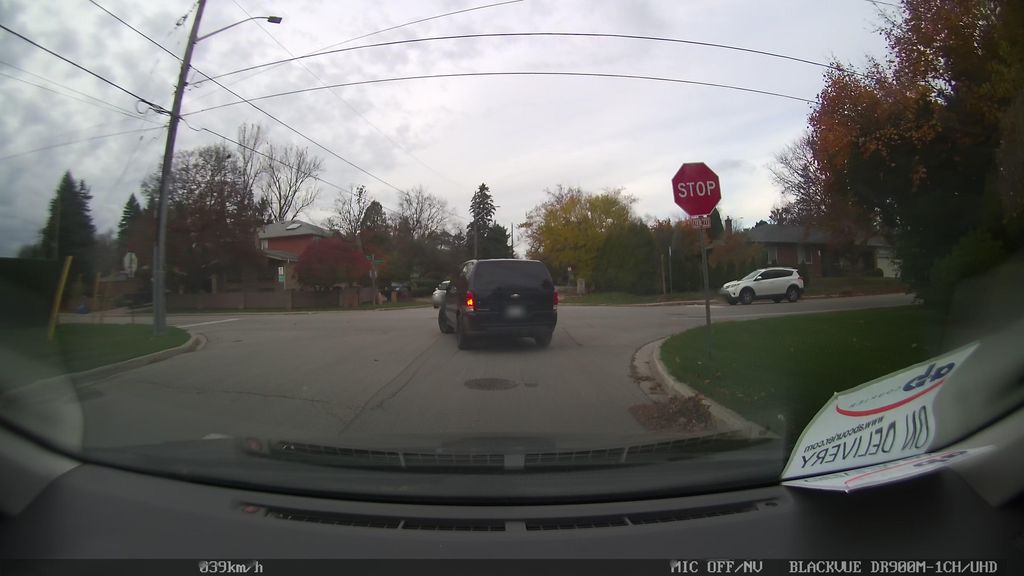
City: toronto